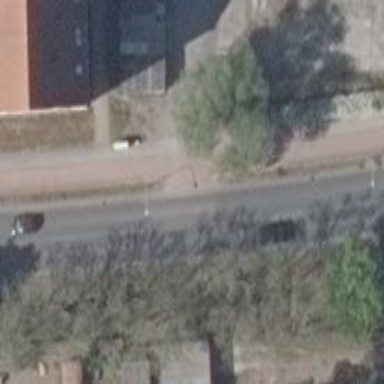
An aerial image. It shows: Tertiary road with asphalt surface. There is cycle track on the right side of the road.